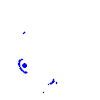
Particle: kaon